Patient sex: M
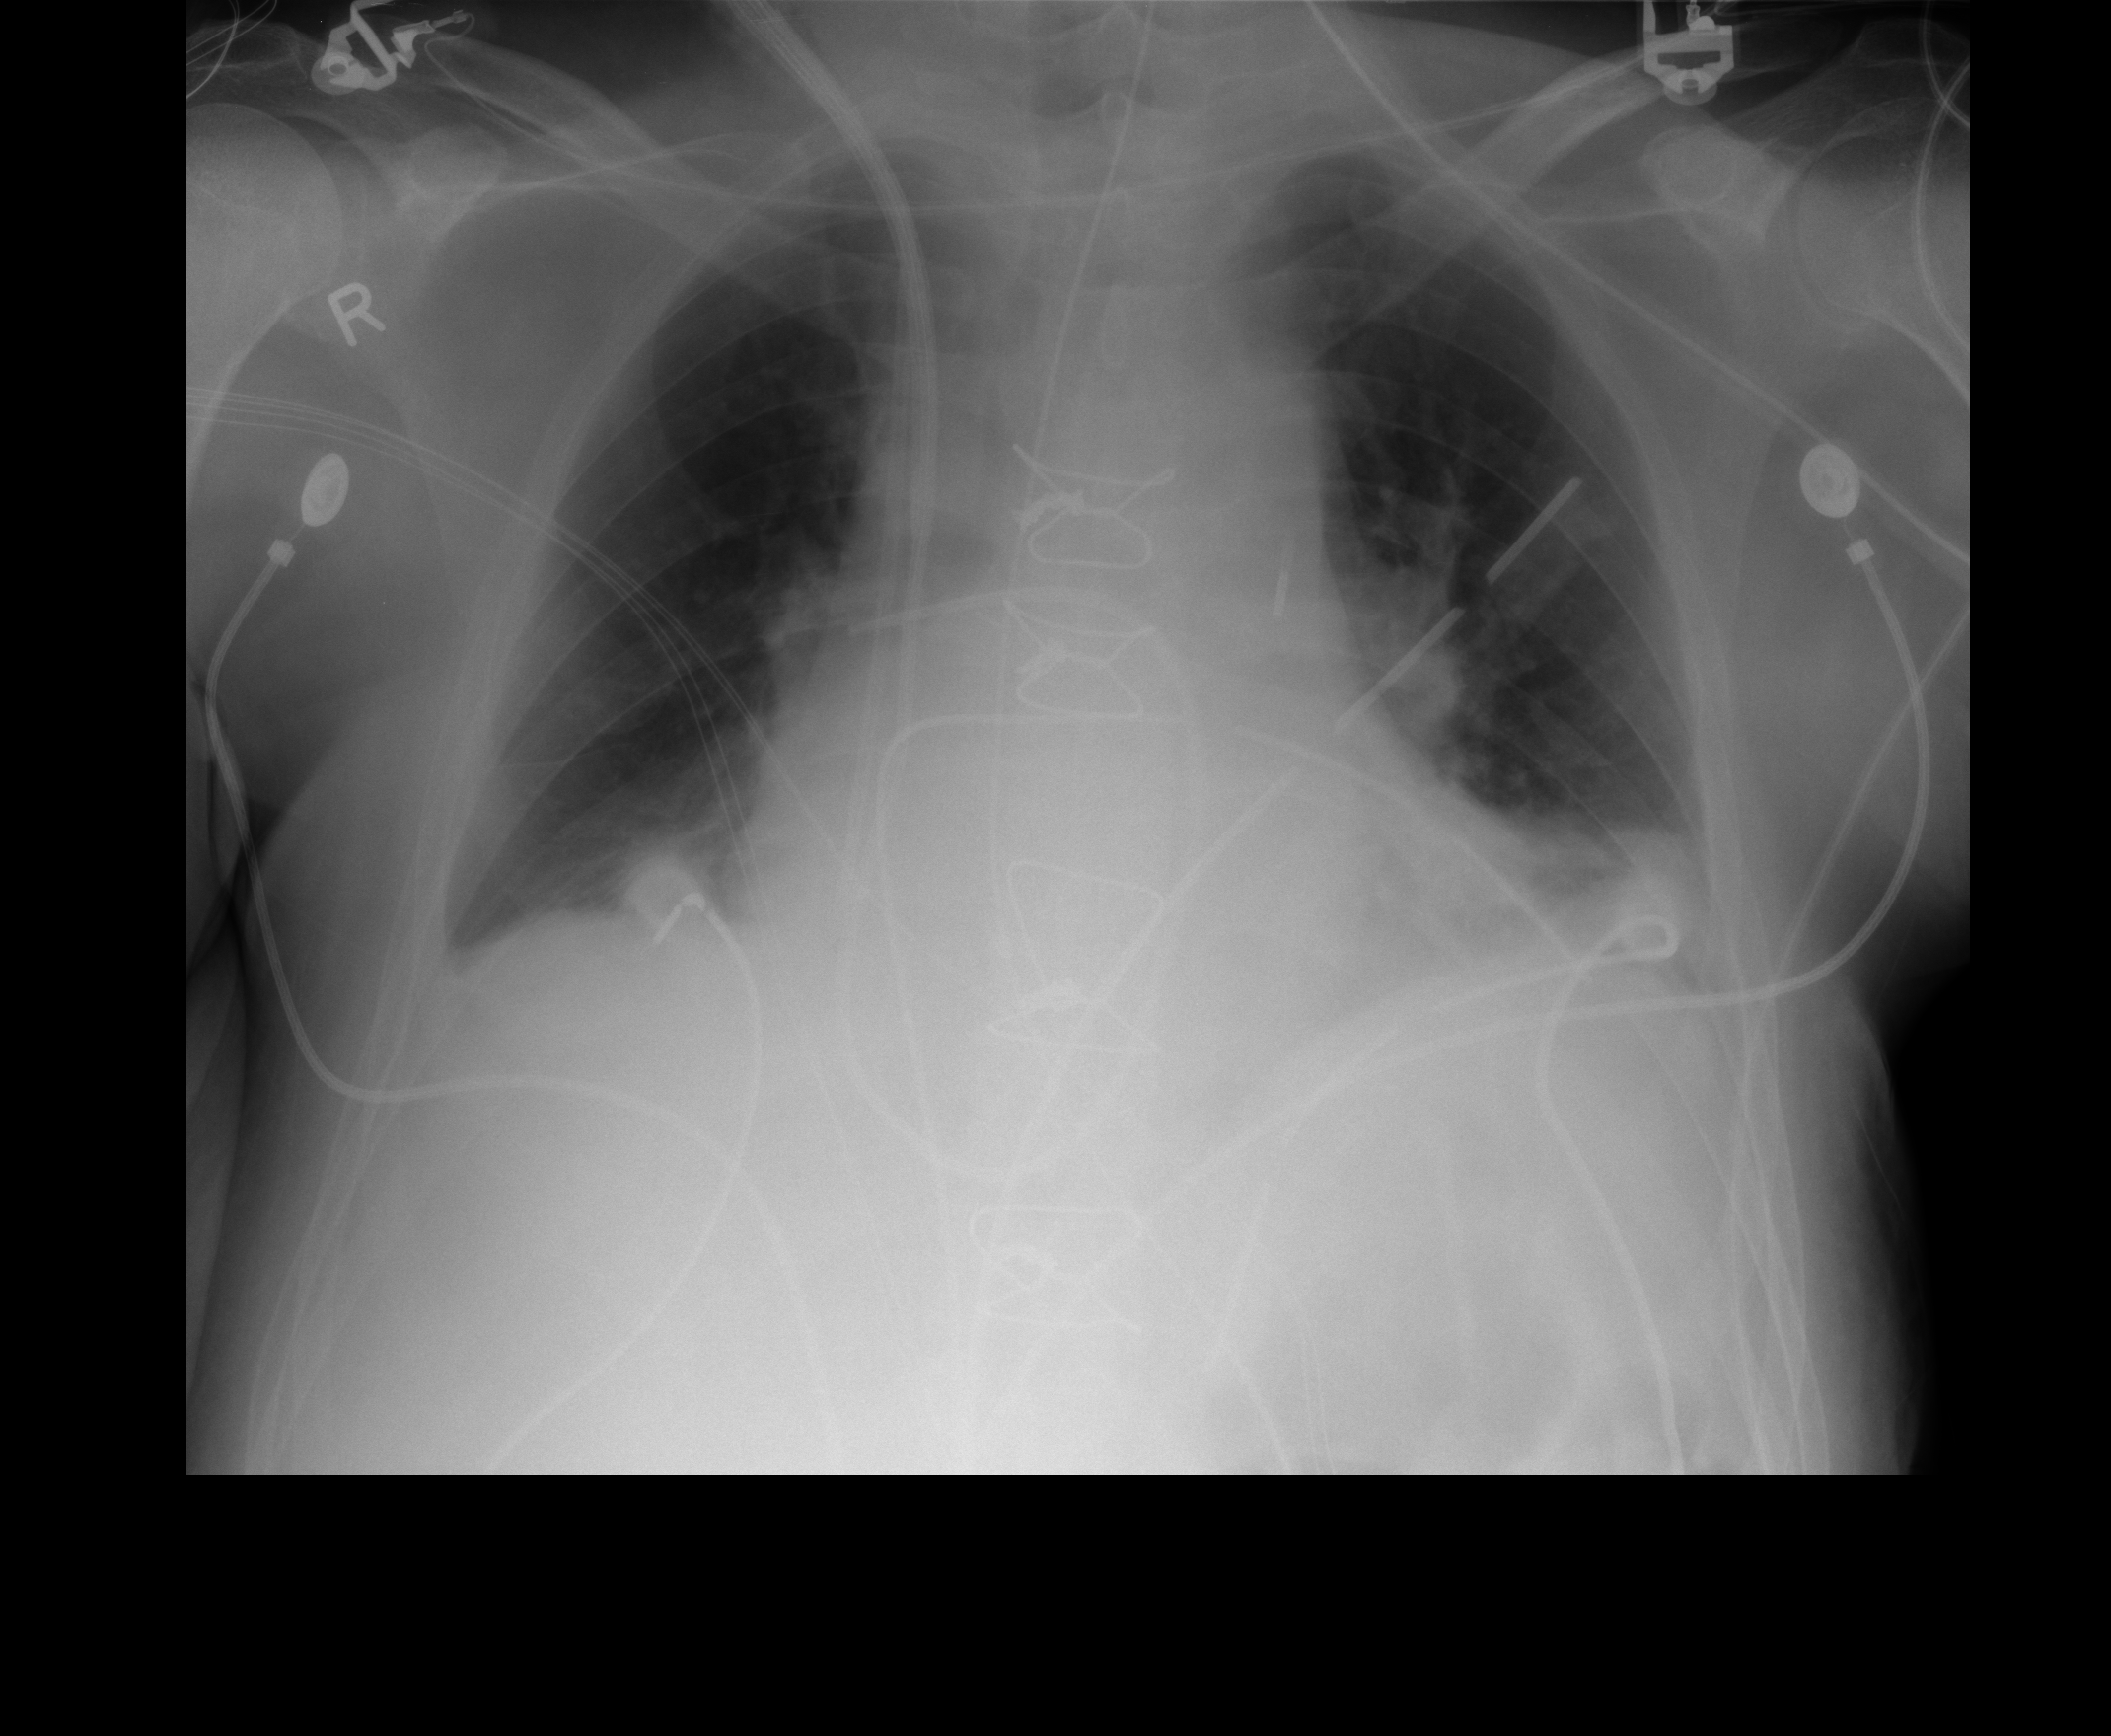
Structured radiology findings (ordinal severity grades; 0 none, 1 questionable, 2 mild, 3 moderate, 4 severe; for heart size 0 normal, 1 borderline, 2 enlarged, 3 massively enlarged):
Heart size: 2
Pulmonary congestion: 0
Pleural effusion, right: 1
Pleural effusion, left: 2
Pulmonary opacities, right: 0
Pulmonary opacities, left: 0
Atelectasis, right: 2
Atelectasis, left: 3